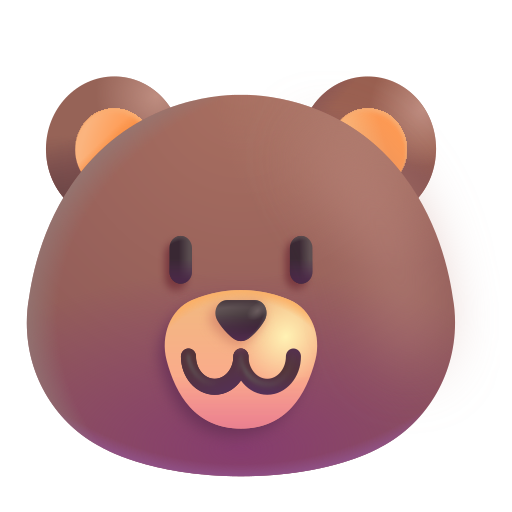
bear color